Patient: sex M, age 65
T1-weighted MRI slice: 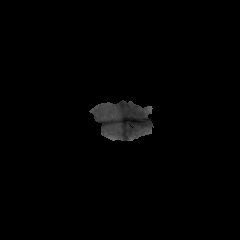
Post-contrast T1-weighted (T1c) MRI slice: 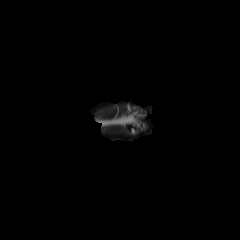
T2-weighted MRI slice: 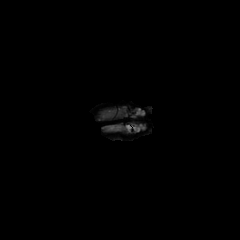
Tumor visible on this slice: no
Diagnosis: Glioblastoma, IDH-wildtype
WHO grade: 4